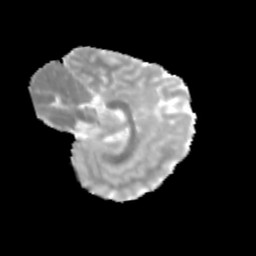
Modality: MD
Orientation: sagittal
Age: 10
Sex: female
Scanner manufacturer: siemens
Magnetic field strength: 3 T
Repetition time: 3.8 s
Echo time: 0.07 s